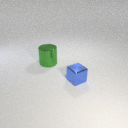
large green metal cylinder to the left of small blue metal cube